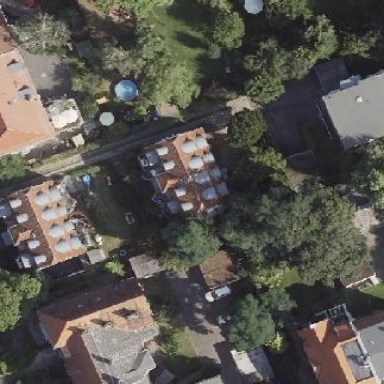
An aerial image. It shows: Apartments housed in building with gambrel roof.